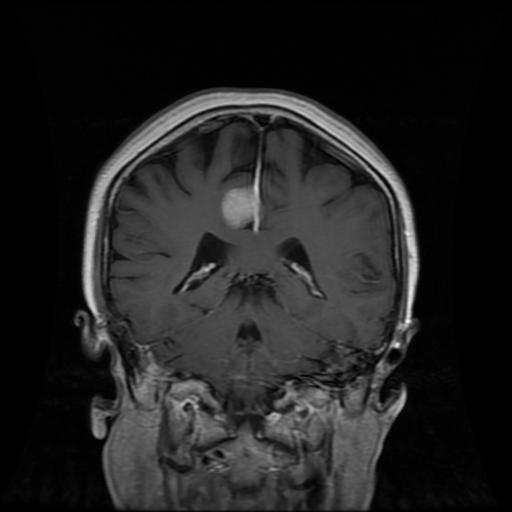
Label: meningioma